Aerial crown-view tile of a tropical tree (Barro Colorado Island, Panama), acquired 20250217:
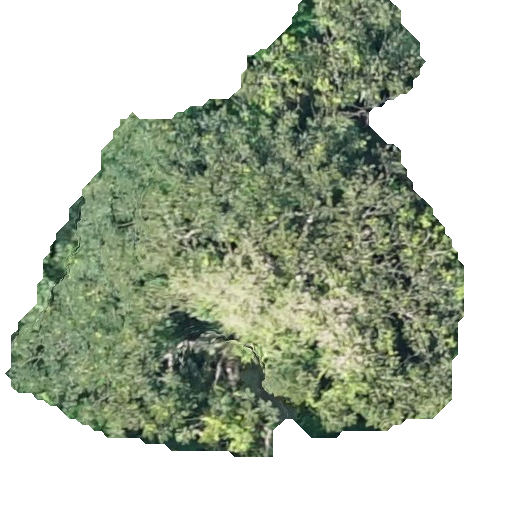
Species: Trattinnickia aspera
GBIF accepted scientific name: Trattinnickia aspera
Crown area: 205.67 m²